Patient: sex M, age 78
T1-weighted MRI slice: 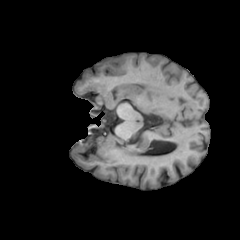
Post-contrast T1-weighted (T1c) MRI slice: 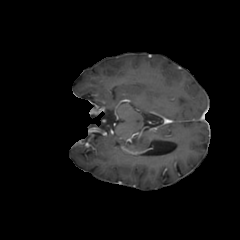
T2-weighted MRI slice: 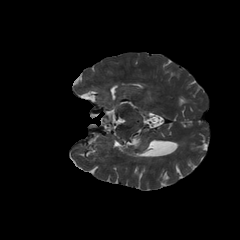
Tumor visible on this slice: no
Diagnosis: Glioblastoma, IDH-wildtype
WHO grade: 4